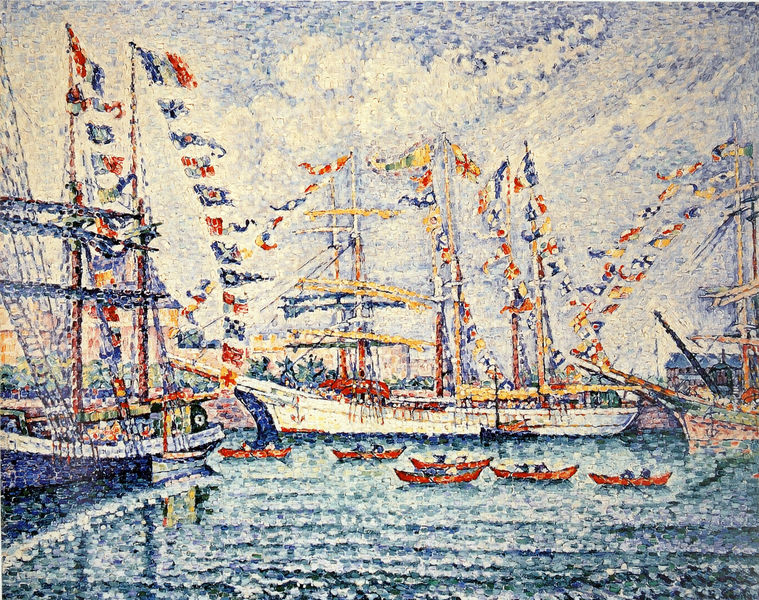
Titel: Le Pardon des terre-neuvas. Saint Malo
Künstler: Paul Signac
Standort: Saint Malo
Institution: Musée d'histoire
Schlagwörter: blau, gemälde, himmel, meer, schatten, wasser, weiß, wolken, gelb, impressionismus, see, bunt, frankreich, hell, licht, haus, rot, wolke, fest, häuser, spiegelung, wind, sonne, land, kontrast, boot, boote, schiff, schiffe, segel, segelboot, segelschiffe, sommer, welle, wellen, divisionismus, fahnen, fahne, mast, pointilismus, segelschiff, trikolore, tag, bug, französisch, hafen, masten, wehen, woge, wogen, ruderboot, ruderer, rudern, sport, wettkampf, segelboote, taue, sieg, wimpel, regatta, struktur, seurat, sisley, signac, flaggen, fähnchen, parade, feierlichkeit, selgel, pointillismus, ruderboote, pisarro, sportkampf, but, rahe, rahen, lichtmalerei, 19. jahrhundert, 1920, sisleyy, wolkenfahnen, selelboote, takel, reinfarben, optische mischung, jachthafen